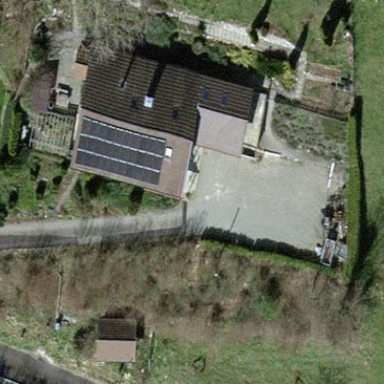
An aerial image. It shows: Detached building with gabled roof.